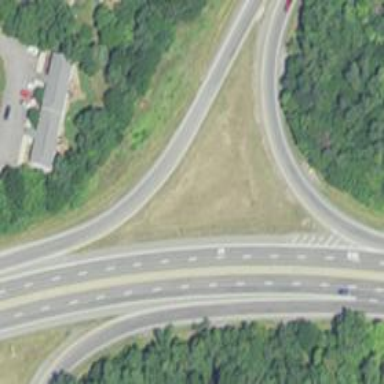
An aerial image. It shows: Trunk link highway.